Question: I need to change "Open Perspective" icon  in my RCP application.
Is it even possible to do it?
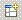
Answer: The image used for the "new perspective" item (see 'PerspectiveBarNewContributionItem') is based on the workbench images ('WorkbenchImages.getImageDescriptor(...)').
The images of 'WorkbenchImages' is installed via 'WorkbenchImages.declareImage(...)' which in this case ends up as 'FileLocator.find(<bundle of org.eclipse.ui>, "$nl$/icons/full/eview16/new_persp.gif", null)'.
So.. you should be able to override the existing image by installing a new fragment for 'org.eclipse.ui' with your new image as the jar resource/entry named '<nl>/icons/full/eview16/new_persp.gif' where '<nl>' is your locale language - e.g. 'da' for Danish and 'en' for English (I cannot see you location). This image should override the default...